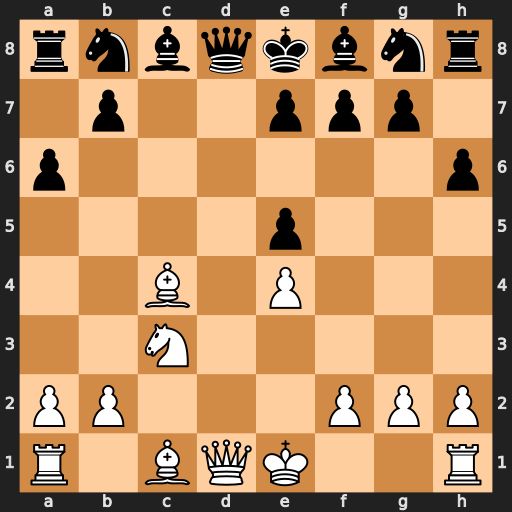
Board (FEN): rnbqkbnr/1p2ppp1/p6p/4p3/2B1P3/2N5/PP3PPP/R1BQK2R
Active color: w
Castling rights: KQkq
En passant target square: -
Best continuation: Bxf7+ Kxf7 Qxd8